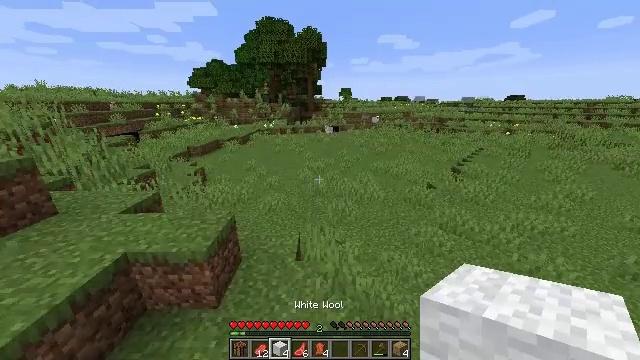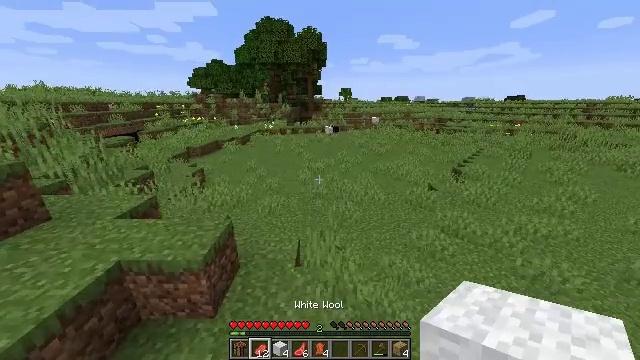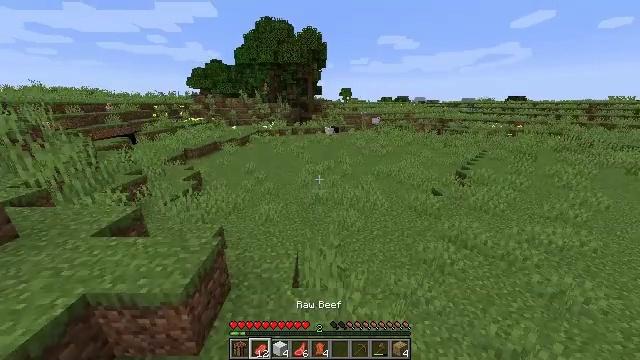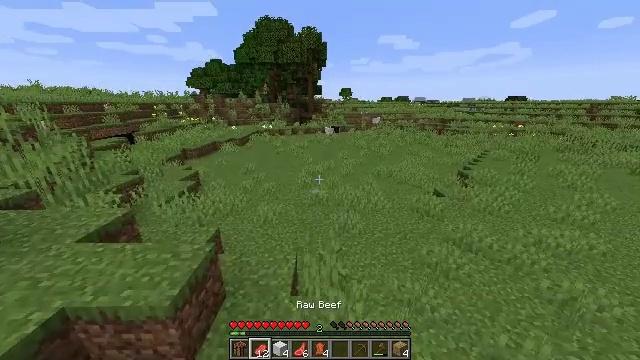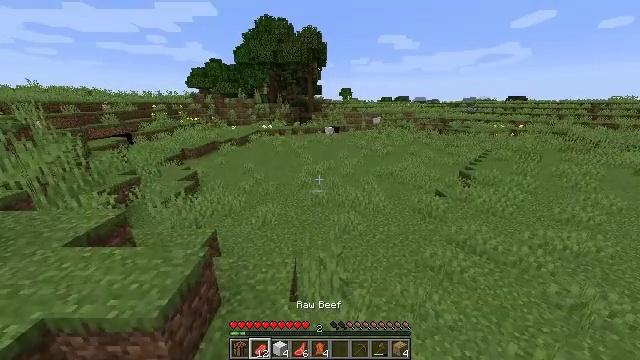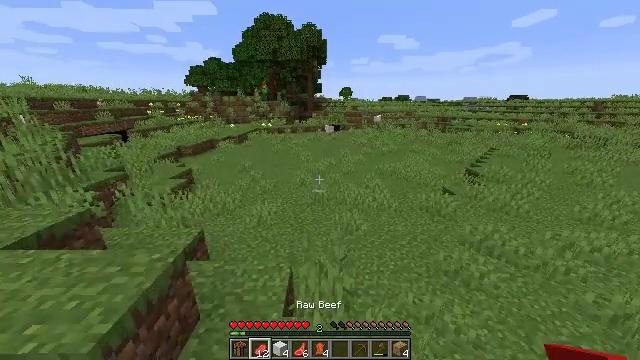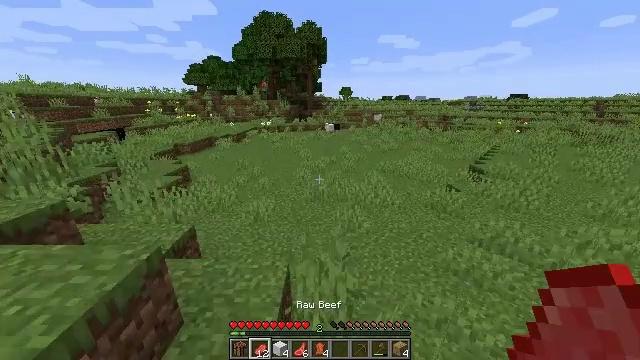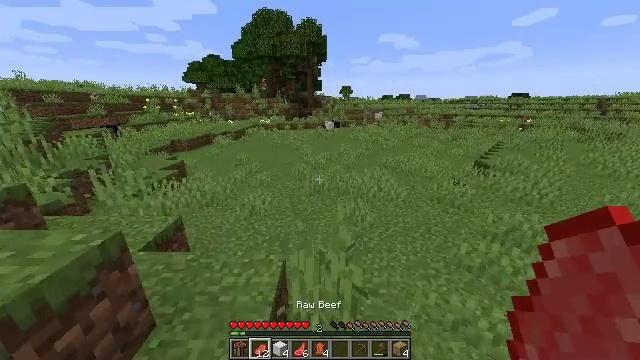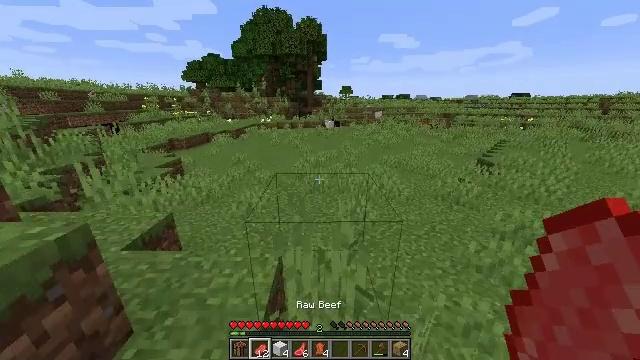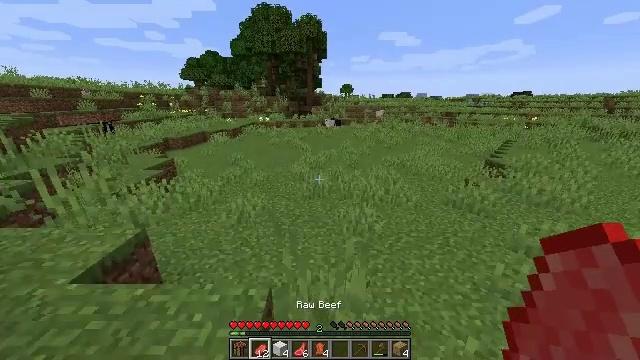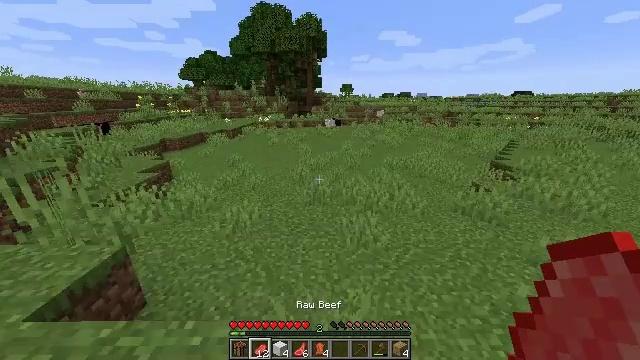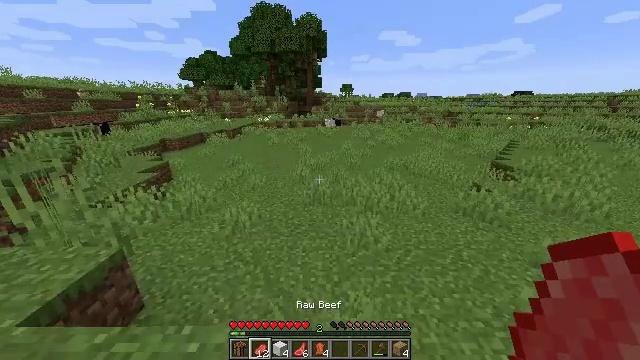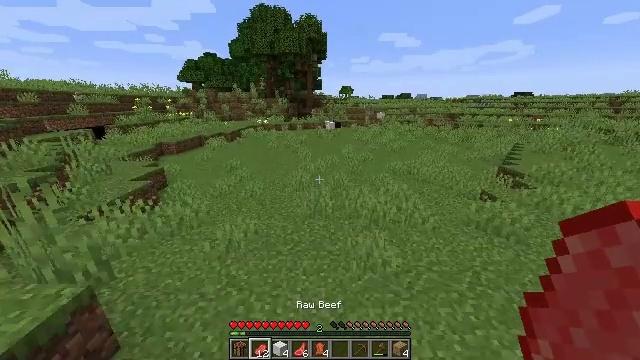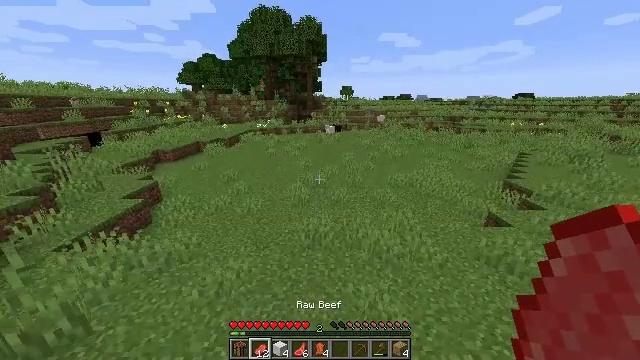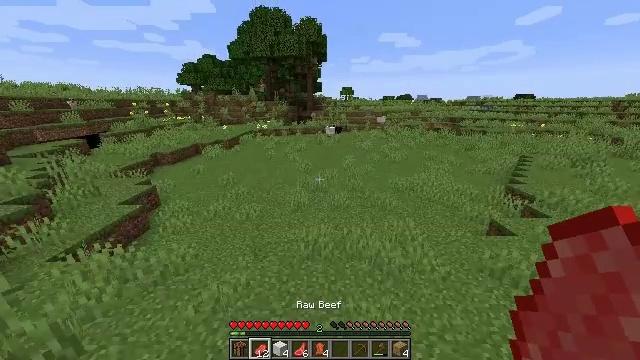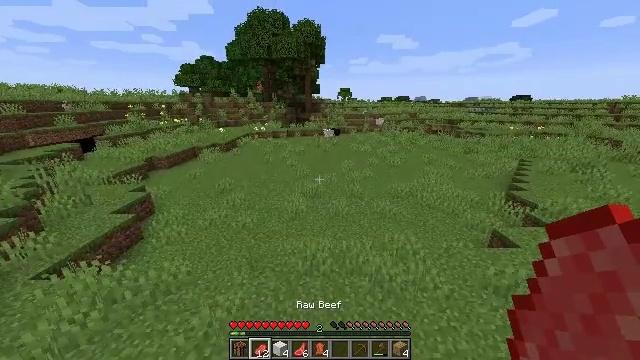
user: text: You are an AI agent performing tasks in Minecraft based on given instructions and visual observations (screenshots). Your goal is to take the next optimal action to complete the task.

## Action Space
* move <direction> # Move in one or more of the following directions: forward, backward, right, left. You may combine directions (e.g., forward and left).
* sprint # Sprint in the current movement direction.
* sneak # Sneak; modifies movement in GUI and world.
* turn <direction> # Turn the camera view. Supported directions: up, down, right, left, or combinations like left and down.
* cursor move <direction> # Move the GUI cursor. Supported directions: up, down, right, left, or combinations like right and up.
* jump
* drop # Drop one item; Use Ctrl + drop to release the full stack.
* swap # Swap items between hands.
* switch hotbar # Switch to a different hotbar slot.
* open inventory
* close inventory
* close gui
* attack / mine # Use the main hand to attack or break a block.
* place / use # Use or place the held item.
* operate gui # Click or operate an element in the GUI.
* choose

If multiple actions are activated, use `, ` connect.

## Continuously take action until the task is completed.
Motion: motion action
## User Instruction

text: Gather a cornflower for decorations.
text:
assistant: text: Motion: move forward, switch to hotbar 2
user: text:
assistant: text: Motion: move forward, switch to hotbar 2
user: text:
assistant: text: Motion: move forward, switch to hotbar 2
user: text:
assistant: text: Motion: move forward, switch to hotbar 2
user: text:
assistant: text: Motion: move forward
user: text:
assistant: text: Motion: move forward
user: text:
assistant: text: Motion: move forward
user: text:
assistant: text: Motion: move forward
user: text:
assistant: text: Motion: move forward, sprint
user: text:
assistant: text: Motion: move forward, sprint
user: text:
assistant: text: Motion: move forward, sprint
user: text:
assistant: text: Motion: move forward, jump
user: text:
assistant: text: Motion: move forward, jump
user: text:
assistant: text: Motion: move forward, jump
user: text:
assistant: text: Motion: move forward, jump
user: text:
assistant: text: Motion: move forward, turn right and up, jump
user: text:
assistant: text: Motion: move forward, turn right
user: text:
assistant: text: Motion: move forward, turn right
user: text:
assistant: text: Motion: move forward, open inventory
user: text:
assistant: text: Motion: open inventory
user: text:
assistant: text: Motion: open inventory
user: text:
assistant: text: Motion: no_op
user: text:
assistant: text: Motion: no_op
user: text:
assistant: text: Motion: no_op
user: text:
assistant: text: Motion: cursor move right and down
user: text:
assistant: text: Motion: cursor move right and down
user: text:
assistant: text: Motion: cursor move right and down
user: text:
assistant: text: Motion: cursor move right
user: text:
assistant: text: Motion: cursor move right and down
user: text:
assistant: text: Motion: cursor move right and down